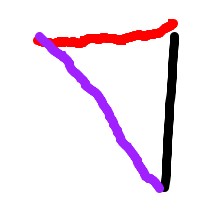
Shape: triangle